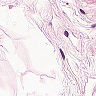
Metastatic tissue present: no